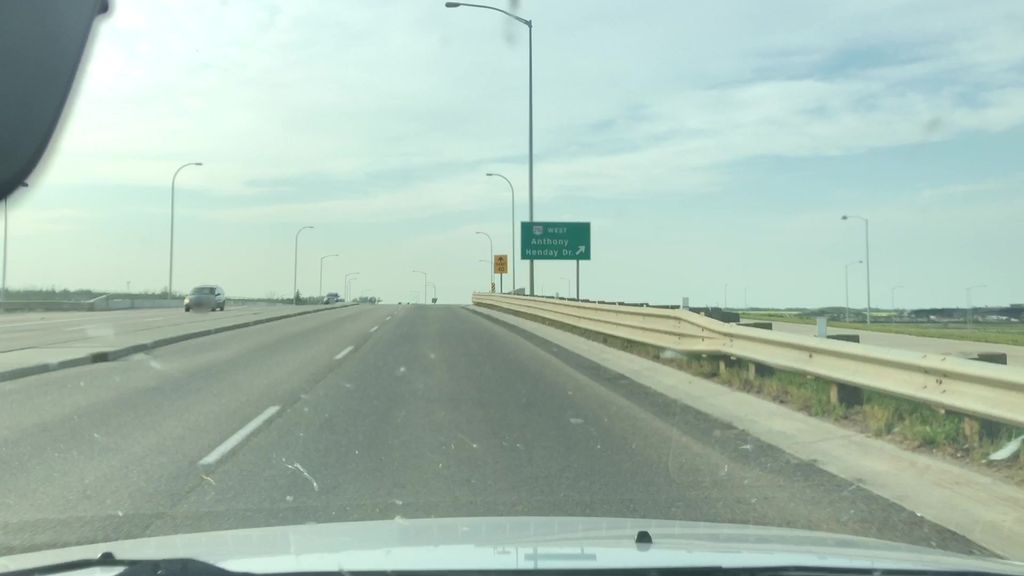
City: edmonton